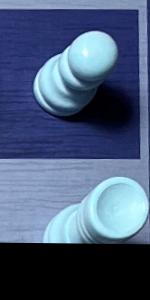
Label: Rook_White